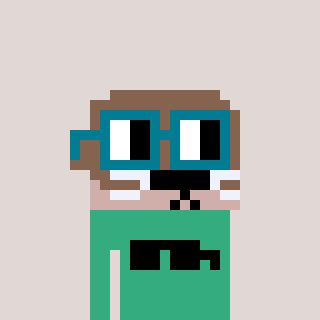
a pixel art character with square dark green glasses, a otter-shaped head and a teal-colored body on a warm background